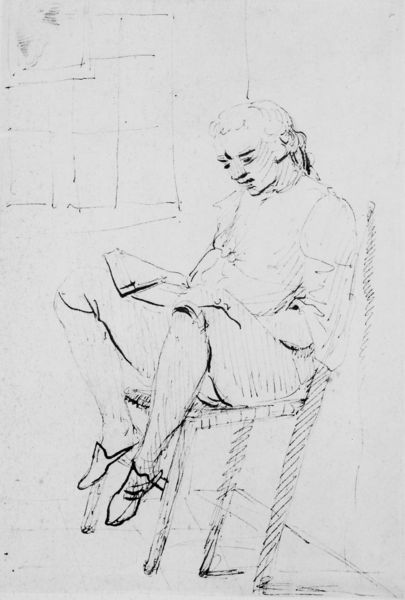
Titel: Goethe lesend auf zurückgelehntem Stuhl
Künstler: Johann Heinrich d.Ä. Tischbein
Institution: Weimar, National Forschungs- und Gedenkstätten
Schlagwörter: feder, mann, schatten, sitzen, fenster, frankreich, frisur, nase, skizze, straße, stuhl, zeichnung, hochformat, hose, wand, augen, halten, innenraum, portrait, porträt, kinn, perücke, papier, schuhe, studie, hosen, graphik, zopf, ernst, lesen, konzentriert, schaukel, tusche, buch, radierung, entwurf, kniebundhose, leser, anlehnen, sitzender, pantoffeln, franzose, perrücke, mozartzopf, kippeln, 1800, 1750, schaukelnd, leser stuhl skizze